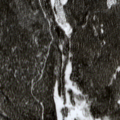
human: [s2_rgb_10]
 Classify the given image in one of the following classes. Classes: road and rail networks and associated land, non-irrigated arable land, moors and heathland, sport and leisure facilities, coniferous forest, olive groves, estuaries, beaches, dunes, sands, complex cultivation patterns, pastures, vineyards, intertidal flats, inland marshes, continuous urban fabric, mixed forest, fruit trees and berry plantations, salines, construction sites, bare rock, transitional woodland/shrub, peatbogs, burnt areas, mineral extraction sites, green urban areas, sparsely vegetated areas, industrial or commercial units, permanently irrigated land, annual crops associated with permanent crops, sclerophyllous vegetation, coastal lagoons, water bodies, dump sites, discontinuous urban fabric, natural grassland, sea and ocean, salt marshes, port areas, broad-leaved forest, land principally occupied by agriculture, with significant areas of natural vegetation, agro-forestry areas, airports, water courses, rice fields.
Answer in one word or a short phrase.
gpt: coniferous forest, peatbogs